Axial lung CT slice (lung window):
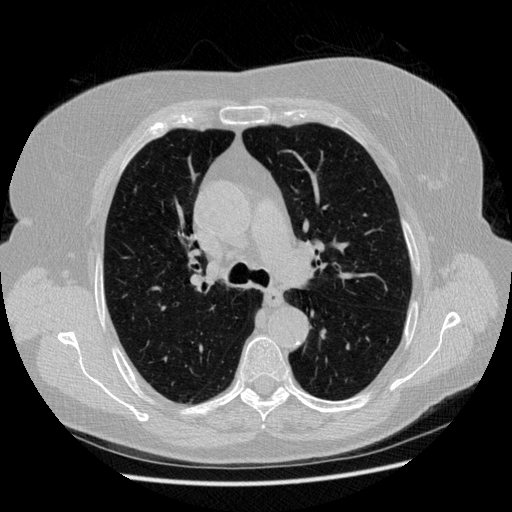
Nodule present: no